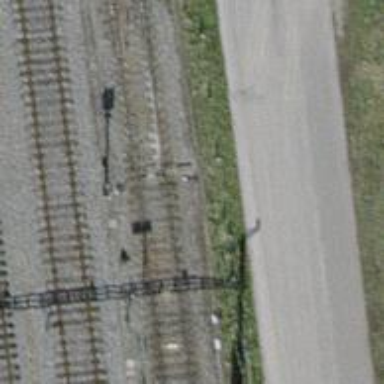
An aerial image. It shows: Railway switch.